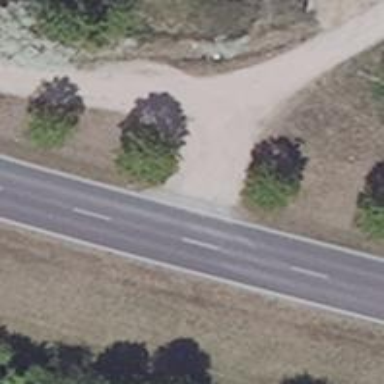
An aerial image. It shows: Asphalt road classified as tertiary.